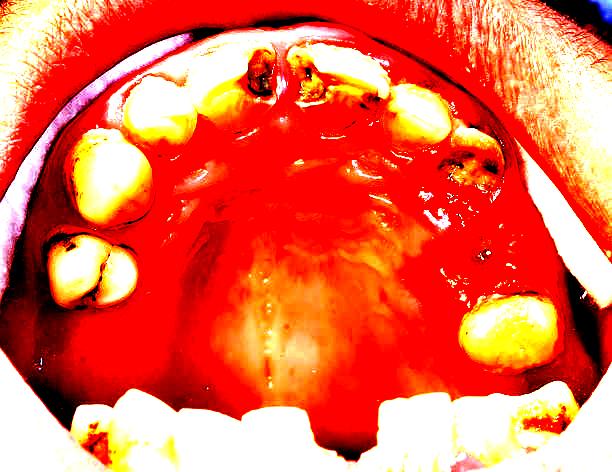
Condition: Gingivitis